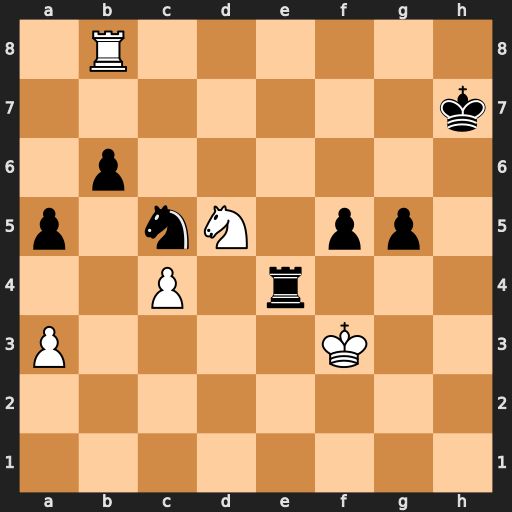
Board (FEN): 1R6/7k/1p6/p1nN1pp1/2P1r3/P4K2/8/8
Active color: w
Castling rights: -
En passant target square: -
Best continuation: Nf6+ Kg7 Nxe4